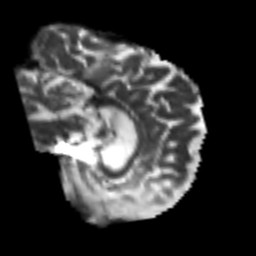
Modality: T2w
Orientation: sagittal
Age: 67
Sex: female
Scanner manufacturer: siemens
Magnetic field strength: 3 T
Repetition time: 7.3 s
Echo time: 0.087 s